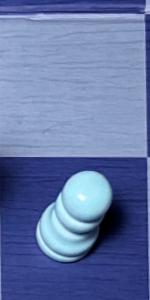
Label: Pawn_White